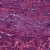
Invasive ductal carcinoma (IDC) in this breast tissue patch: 1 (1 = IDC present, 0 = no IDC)